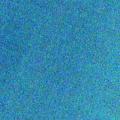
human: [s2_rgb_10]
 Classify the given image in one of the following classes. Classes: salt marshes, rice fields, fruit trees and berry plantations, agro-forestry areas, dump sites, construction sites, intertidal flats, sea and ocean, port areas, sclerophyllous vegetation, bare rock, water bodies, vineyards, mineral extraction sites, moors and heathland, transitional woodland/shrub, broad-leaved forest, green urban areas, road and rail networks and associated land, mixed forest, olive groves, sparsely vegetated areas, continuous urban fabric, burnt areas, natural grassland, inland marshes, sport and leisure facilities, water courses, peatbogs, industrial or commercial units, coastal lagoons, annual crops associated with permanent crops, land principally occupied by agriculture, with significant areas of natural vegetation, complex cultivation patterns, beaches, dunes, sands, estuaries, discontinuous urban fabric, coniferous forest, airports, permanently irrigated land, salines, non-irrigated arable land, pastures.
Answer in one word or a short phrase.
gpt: sea and ocean